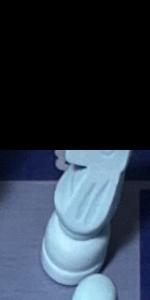
Label: Knight_White